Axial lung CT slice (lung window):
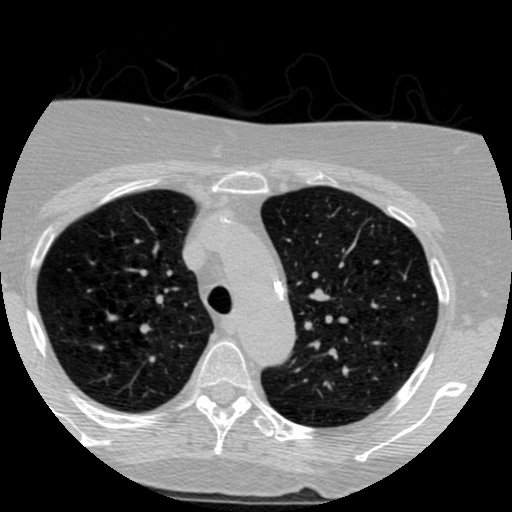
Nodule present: no